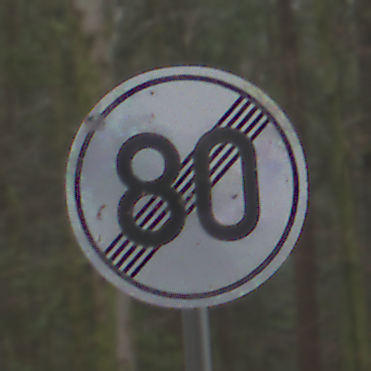
Verkehrszeichen: EndeGeschwindigkeit80
Umgebung: Outdoor, Nature
Tageszeit: Midday
Wetter: Overcast
Licht: Natural
Jahreszeit: NotSpecified
Kontrast: LowContrast